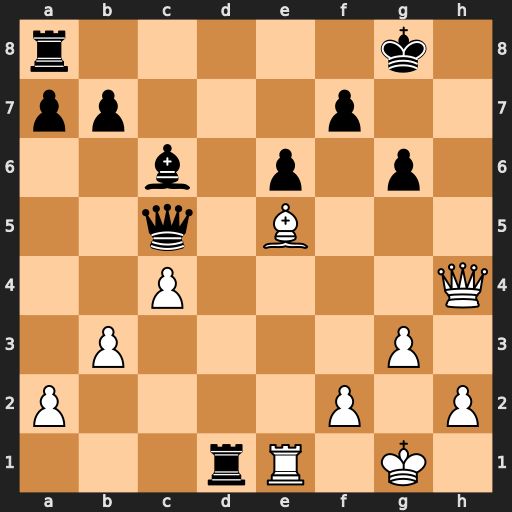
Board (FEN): r5k1/pp3p2/2b1p1p1/2q1B3/2P4Q/1P4P1/P4P1P/3rR1K1
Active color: w
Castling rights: -
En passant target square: -
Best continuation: Qh8#